Question: I have a page that I want to load into a div.

I am found at Trial.js:
'''
$('#mydiv').load('../Views/Employer/Tracking.aspx');
'''
but the div is not loaded.
What is my problem?
thanks.
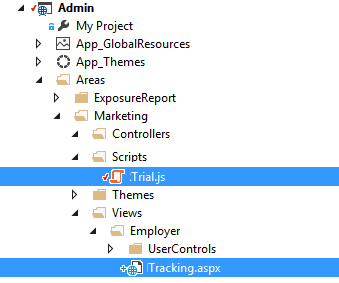
Answer: The path to a file will be relative to the current path of the page you're on, not to the javascript file. Make sure your relative path is positioned from there, or use an absolute path.
Since this is MVC, your current "page" may or may not be a page, but from the browser's perspective, whatever "directory" you're in will be what it uses to determine the path.
For example, if your current page is:
'''
http://example.com/Marketing/Home/Index
'''
then '../Views/Employer/Tracking.aspx' will think that your directory is "Home", and will try to get 'http://example.com/Marketing/Views/Employer/Tracking.aspx', and it should work (: This won't work either, because "Areas" is missing). If however, your current page is
'''
http://example.com/Marketing/Home/Index/34
'''
then it will think "Index" is your directory, and the relative path will return 'http://example.com/Marketing/Home/Index/Views/Employer/Tracking.aspx', which will not exist.
One solution that will work globally would be to define the URL on the server-side markup into a javascript variable, then use that variable in your js file. For example, in your layout/master page will assign the relative path to a global variable, and it will always build this URL properly.
'''
<script type="text/javascript">
var _trackingUrl = "<%= Url.Content("~/Areas/Marketing/Views/Employer/Tracker.aspx") %>";
</script>
'''